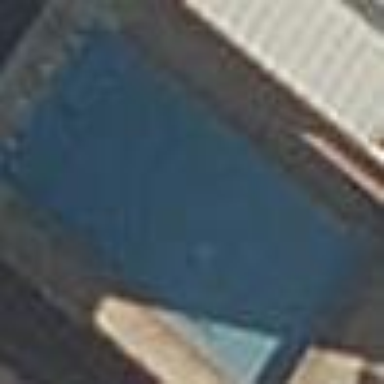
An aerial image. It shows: Swimming pool located in leisure land.